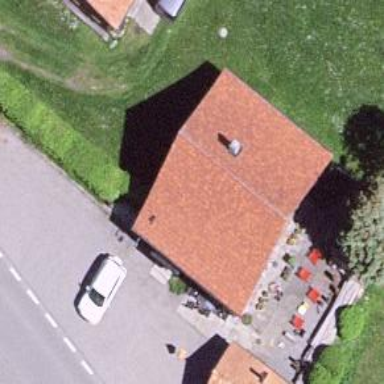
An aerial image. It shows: Café.